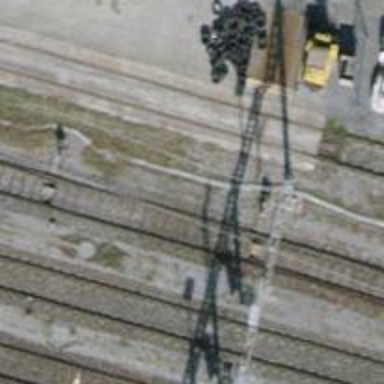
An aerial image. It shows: Railway switch.